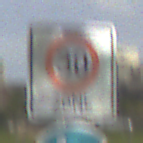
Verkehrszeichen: BeginnZone30
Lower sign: Gehweg
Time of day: MorningAfternoon
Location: Outdoor (Suburban)
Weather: PartlyCloudy
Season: NotSpecified
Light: Natural